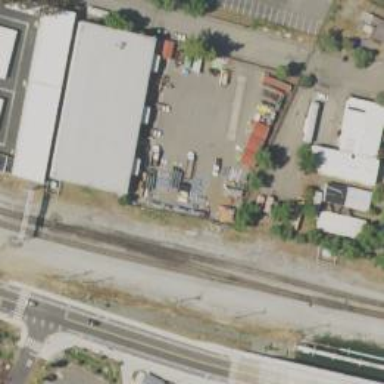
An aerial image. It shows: Railroad crossover.